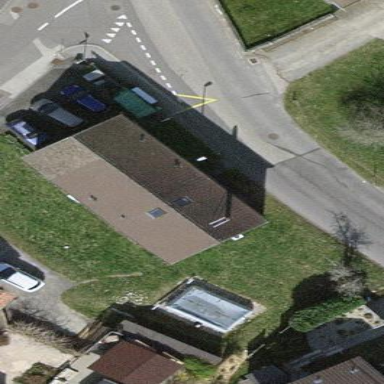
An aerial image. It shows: Simple house.